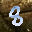
Label: 8